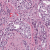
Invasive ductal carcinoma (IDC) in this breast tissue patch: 1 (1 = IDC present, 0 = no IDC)